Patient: sex M, age 68
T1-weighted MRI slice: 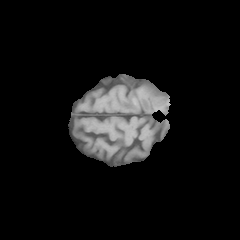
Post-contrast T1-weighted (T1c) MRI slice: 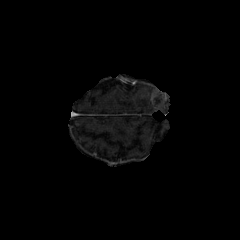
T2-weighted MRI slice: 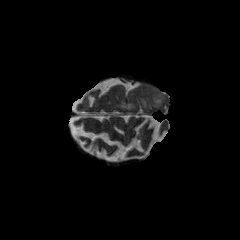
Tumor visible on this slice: yes
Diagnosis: Glioblastoma, IDH-wildtype
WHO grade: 4